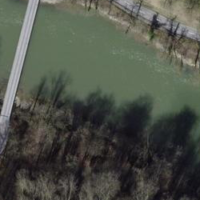
EUNIS habitat code: 15
Species observed at this site:
Aruncus dioicus